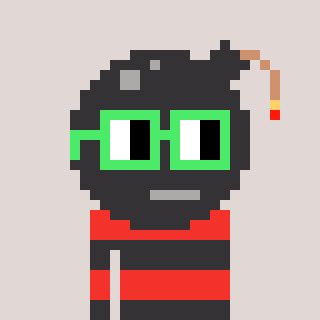
a pixel art character with square light green glasses, a bomb-shaped head and a grayscale-colored body on a warm background